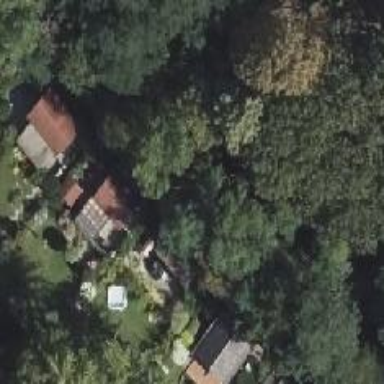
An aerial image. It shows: Garden area designated for allotments.